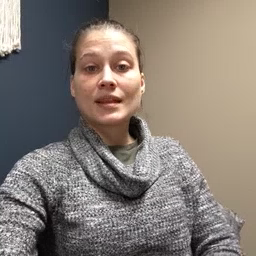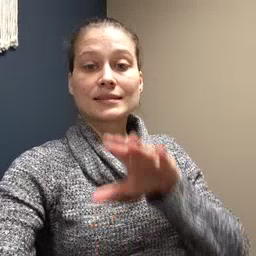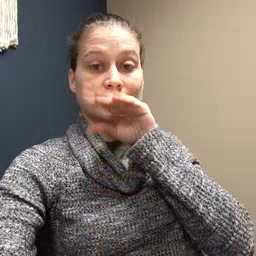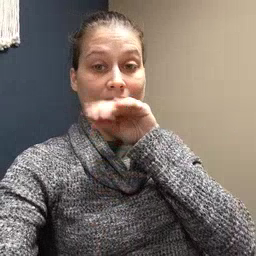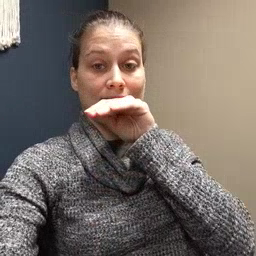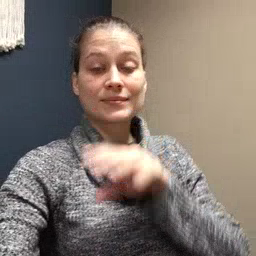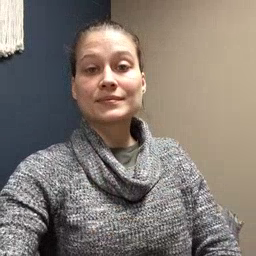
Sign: duck